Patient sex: M
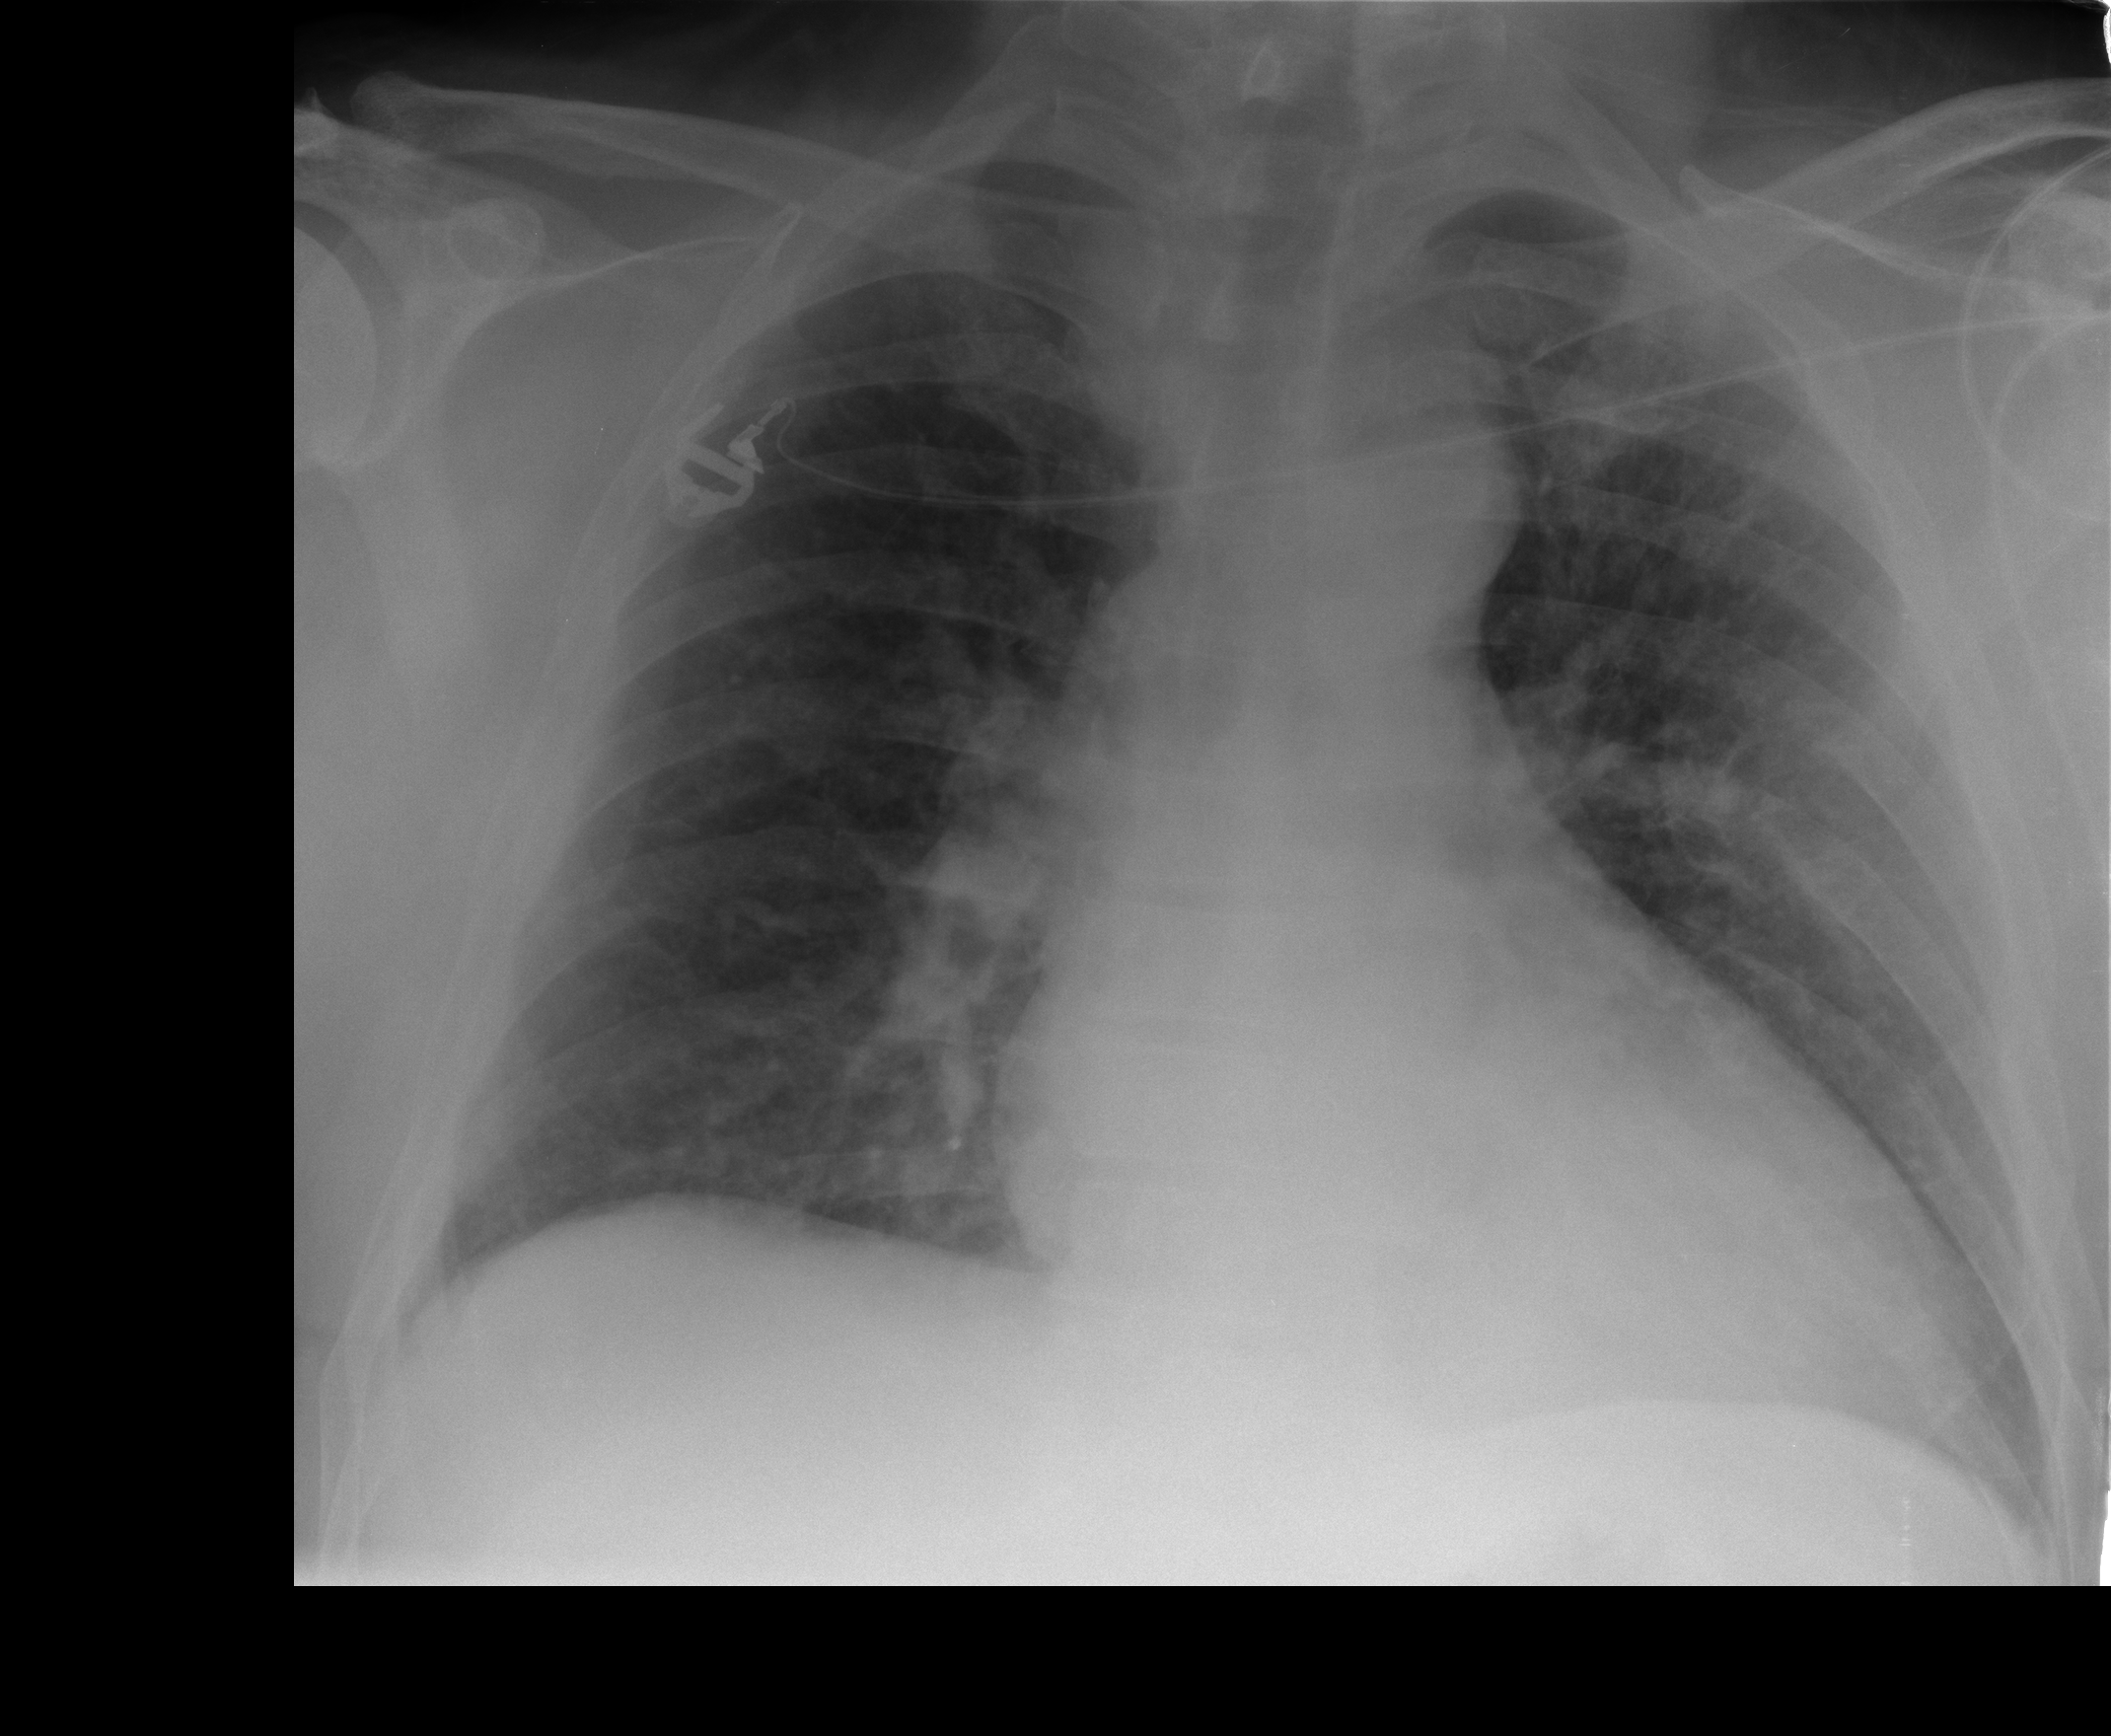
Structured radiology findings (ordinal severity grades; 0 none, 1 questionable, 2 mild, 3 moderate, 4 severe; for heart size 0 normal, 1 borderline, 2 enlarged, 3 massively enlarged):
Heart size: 0
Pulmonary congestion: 2
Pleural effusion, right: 0
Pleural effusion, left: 0
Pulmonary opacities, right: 0
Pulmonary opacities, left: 1
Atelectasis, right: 0
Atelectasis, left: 0